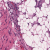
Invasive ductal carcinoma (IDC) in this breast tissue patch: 1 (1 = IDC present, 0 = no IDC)